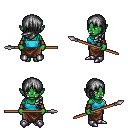
a pixel art fantasy rpg character, female body template, orc, green skin, teal pirate shirt, robe skirt, gray left-swept hairstyle, leather bracers, metal boots, spear, four views (front, back, left, right), 2x2 character sprite sheet, small pixel art, hard edges, no anti-aliasing